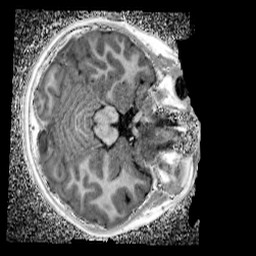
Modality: UNIT1_denoised
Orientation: axial
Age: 10
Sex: female
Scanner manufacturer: siemens
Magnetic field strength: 3 T
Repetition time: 4 s
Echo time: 0.00299 s